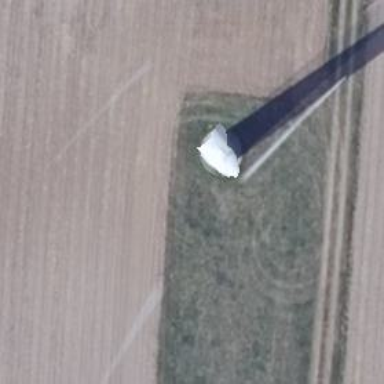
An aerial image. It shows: Wind turbine power generator.